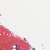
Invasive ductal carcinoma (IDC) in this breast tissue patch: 0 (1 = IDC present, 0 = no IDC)